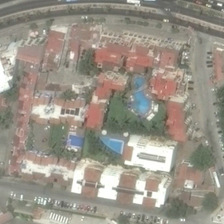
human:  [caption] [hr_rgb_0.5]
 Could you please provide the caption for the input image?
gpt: a resort in it while with highway surrounded .

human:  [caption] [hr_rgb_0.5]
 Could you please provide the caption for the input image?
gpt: many buildings with red roof in the resort .

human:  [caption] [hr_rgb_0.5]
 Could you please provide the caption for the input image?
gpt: some plants surround the pool while many buildings with red roof in it .

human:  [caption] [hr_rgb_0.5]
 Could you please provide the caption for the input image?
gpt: two pools with blue water and one pool with dark blue water in it .

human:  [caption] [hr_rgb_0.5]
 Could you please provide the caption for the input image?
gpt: many buildings and some green trees are surrounded by several roads .